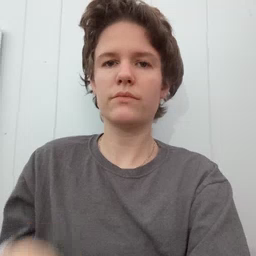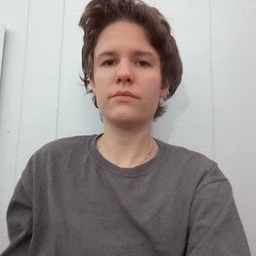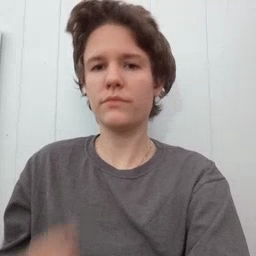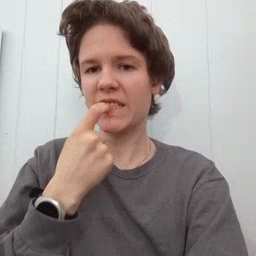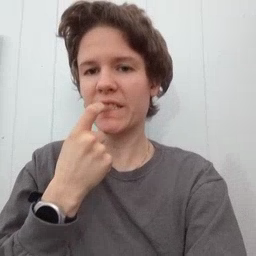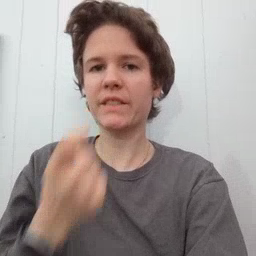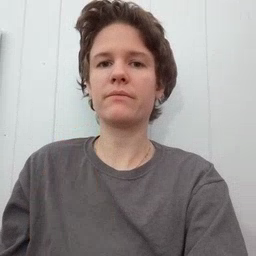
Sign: tooth